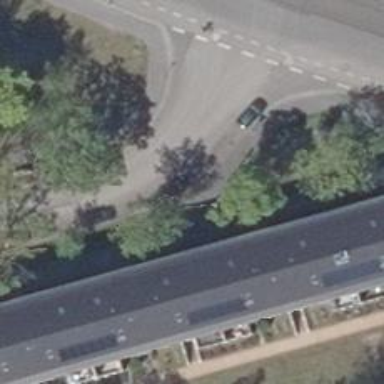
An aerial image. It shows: Residential road with asphalt surface. Both sides have sidewalks.